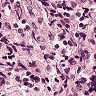
Metastatic tissue present: no